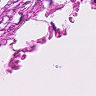
Metastatic tissue present: no